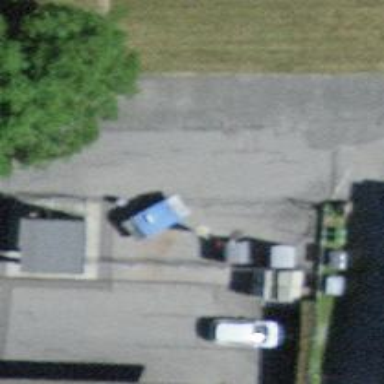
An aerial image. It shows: Recycling container in the area designated for recycling.